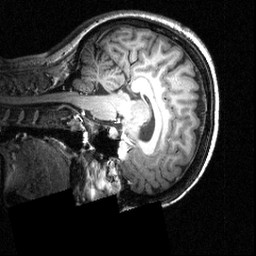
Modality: T1w
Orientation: sagittal
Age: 24
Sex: female
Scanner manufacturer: siemens
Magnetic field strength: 3.951 T
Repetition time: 1.5 s
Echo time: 0.00335 s